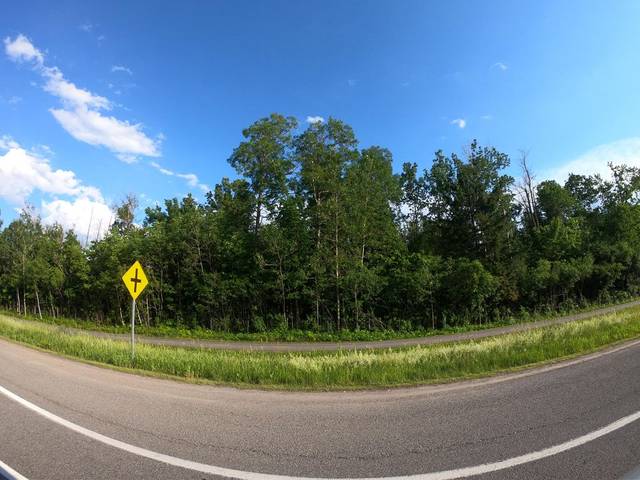
Region: Canada
Coordinates: 45.415, -75.811